Question: I am trying to find the average of a column with undefined number (i) of values (range is likely to be between 3-20 cells in column I, row 24 up to undefined number - 'j = 23 + i'). The code previously included only the standard average function.
Now, I'd like it to average those cells in the give range, only including those cells in the proposed range. Hence, ignoring the identified outliers that are above and/ or below LFe, UFe. Location of that averaged value is 'Range("E" & m)'.
Is this even possible in the given worksheetfunction? And if so, what do I need to change to get this working?
I have tried to use existing solutions based on conditions such as 'average only cells that are positive' or 'only those that do not include N/A', but can't seem to get it working.

'''
'Identifying outliers based on interquartile range
qe1 = Application.Quartile(Range("E24:E" & j), 1)
qe3 = Application.Quartile(Range("E24:E" & j), 3)
IQRe = qe3 - qe1
UFe = qe3 + (IQRe * 1.5)
LFe = qe3 - (IQRe * 1.5)
'[EDIT] Currently I have it as follows:
Range("E" & m).Value = Application.WorksheetFunction.AverageIfs(Range("E24:E" & j), "<" & UFe, Range("E24:E" & j), ">" & LFe, Range("E24:E" & j))
'''
Which returns: #VALUE! without the .WorksheetFunction, and 'run error '424' Object required' as written above.
The only option that functioned, BUT not with my variable ranges is formatting it similarly as following: (How can this otherwise be adapted to work for my variable ranges, including 'j' etc.?)
'''
Range("E" & m).Select
ActiveCell.FormulaR1C1 = "=AVERAGEIF(R[-6]C[4]:R[-3]C[4],"">""& 4.3,R[-6]C[4]:R[-3]C[4])"
'''
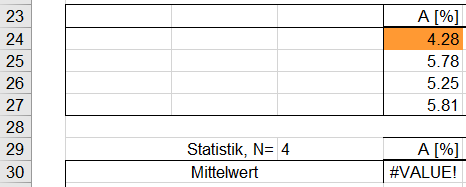
Answer: Not enough rep to comment (sorry!), but here are a few ideas I had:
1) As SJR has mentioned, if there is a numeric value you're basing the color-coding from, you can use that in your code instead of a color. I'm thinking UFe & LFe are the upper and lower thresholds. So you could just have cells with formulas to automate the UFe & LFe via formulas instead and then use "AVERAGEIFS".
2) Alternatively, you could integrate your variables into a ".formula" instead, like:
'''
Sheet1.Range("E" & m).Formula = "=AVERAGEIFS($E$24:$E$" & j & ",$E$24:$E$" & j & ","">" & LFe & """,$E$24:$E$" & j & ",""<" & UFe & """)"
'''
Just change "Sheet1" to whatever sheet you're referencing